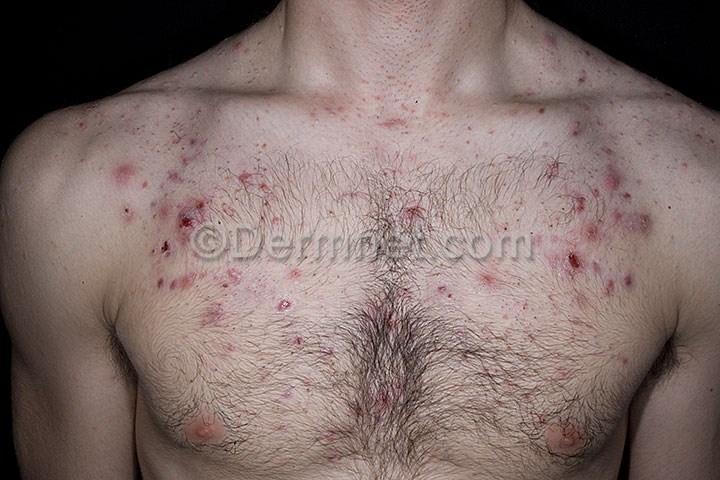
Disease: Acne and Rosacea Photos